Question: Hopefully an easy one for you guys. I have an existing loop which I would like to add an else statement to it but when I try, it works but if I do an echo within the else statement i am getting multiple iterations of it so I suspect the else statement is not in the right place or something else needs to happen.
'else { echo "no results found"; }'
Basically I want it to check if this exists:
'array_key_exists($field, $cert['tbsCertificate']['subject']['rdnSequence'][$i][0]['value']) && in_array($cert['tbsCertificate']['subject']['rdnSequence'][$i][0]['type'], $oid)'
If not then return the else statement 'else { echo "no results found"; }'
'''
$count = count($cert['tbsCertificate']['subject']['rdnSequence']);
$exists = array('utf8String', 'printableString', 'teletexString', 'bmpString', 'universalString');
$oid = array('2.5.4.15', '1.3.6.1.4.1.311.60.2.1.3', '1.3.6.1.4.1.311.60.2.1.2', 'id-at-streetAddress');
for($i = 0; $i < $count; $i++) {
foreach($exists as $field) {
if(
array_key_exists($field, $cert['tbsCertificate']['subject']['rdnSequence'][$i][0]['value']) &&
in_array($cert['tbsCertificate']['subject']['rdnSequence'][$i][0]['type'], $oid)
) {
$value = $cert['tbsCertificate']['subject']['rdnSequence'][$i][0]['value'][$field];
$type = $cert['tbsCertificate']['subject']['rdnSequence'][$i][0]['type'];
echo ' ', str_replace(array_keys($replacements), $replacements, $field), ' : ', str_replace(array_keys($replacements), $replacements, $type), ' ', $value,"
";
break; // stop further looping
} else { echo "no results found"; }
}
}
'''
Using @GRC's solution the results look like this:

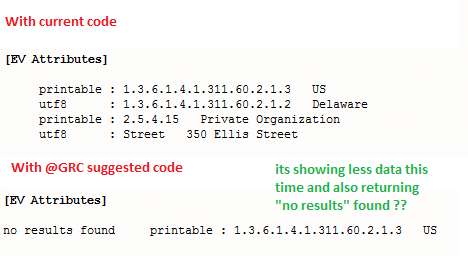
Answer: You can do it like this
'''
$count = count($cert['tbsCertificate']['subject']['rdnSequence']);
$exists = array('utf8String', 'printableString', 'teletexString', 'bmpString', 'universalString');
$oid = array('2.5.4.15', '1.3.6.1.4.1.311.60.2.1.3', '1.3.6.1.4.1.311.60.2.1.2', 'id-at-streetAddress');
for($i = 0; $i < $count; $i++) {
foreach($exists as $field) {
if(
array_key_exists($field, $cert['tbsCertificate']['subject']['rdnSequence'][$i][0]['value']) &&
in_array($cert['tbsCertificate']['subject']['rdnSequence'][$i][0]['type'], $oid)
) {
$value = $cert['tbsCertificate']['subject']['rdnSequence'][$i][0]['value'][$field];
$type = $cert['tbsCertificate']['subject']['rdnSequence'][$i][0]['type'];
echo ' ', str_replace(array_keys($replacements), $replacements, $field), ' : ', str_replace(array_keys($replacements), $replacements, $type), ' ', $value,"
";
break; // stop further looping
} else {
if($i == 0) {
echo "No more data";
}
break;
}
}
}
'''